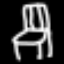
Label: chair